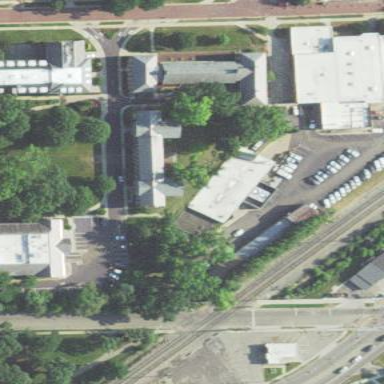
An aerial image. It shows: College building.